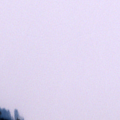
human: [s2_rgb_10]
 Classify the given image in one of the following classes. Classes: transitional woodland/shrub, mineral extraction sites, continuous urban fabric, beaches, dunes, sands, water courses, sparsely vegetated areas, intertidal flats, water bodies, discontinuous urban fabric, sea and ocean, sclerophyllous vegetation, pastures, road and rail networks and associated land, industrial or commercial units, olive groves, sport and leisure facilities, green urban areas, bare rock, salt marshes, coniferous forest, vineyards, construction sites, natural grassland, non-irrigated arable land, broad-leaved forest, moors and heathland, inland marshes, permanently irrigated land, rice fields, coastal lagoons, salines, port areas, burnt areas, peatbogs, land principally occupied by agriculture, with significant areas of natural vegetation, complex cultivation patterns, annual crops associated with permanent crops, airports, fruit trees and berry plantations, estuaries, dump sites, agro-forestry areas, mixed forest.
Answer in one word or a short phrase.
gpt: coniferous forest, water bodies